Current action and preconditions to check: trajectory_clear

Your task: For each precondition in the list above, predict whether it will hold at this action.

Consider the current scene as observed from the mobile robot's camera, and analyze the predicted future states of all dynamic agents (e.g., people, animals, vehicles, or any moving entities) within the NEXT SECOND.

IMPORTANT: Only answer "very likely" if you are absolutely certain—based on strong, clear evidence—that a dynamic agent will violate the precondition in the predicted future state. Do NOT answer "very likely" for unlikely, ambiguous, or low-probability risks.

Ask yourself for each precondition: Is there a high probability, with clear and convincing evidence, that the predicted future states of any dynamic agent will interfere with the predicted future state of the currently executing action within the NEXT SECOND, causing that precondition to fail?

Assess the risk level based on these predictions. Use "likely" or "very likely" if motions create a clear risk of interference.

Use "neutral" or "improbable" if agents are nearby but their predicted paths are clearly diverging or non-conflicting.

Failure Risk Categories: "very improbable", "improbable", "neutral", "likely", "very likely"

Answer Format: Output ONLY the probability_of_failure value from these categories: "very improbable", "improbable", "neutral", "likely", "very likely"

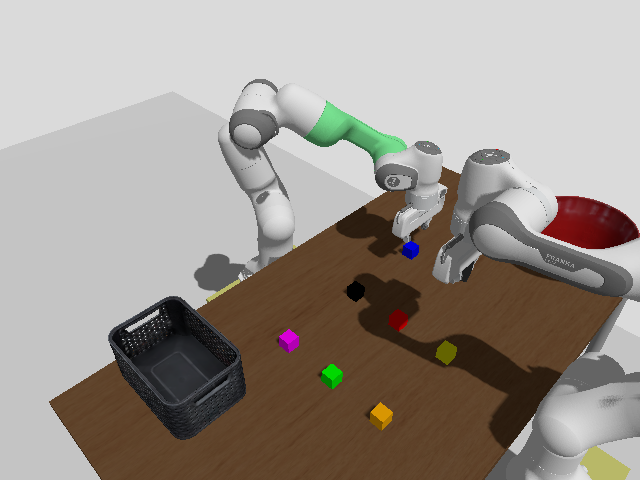

Answer: very improbable